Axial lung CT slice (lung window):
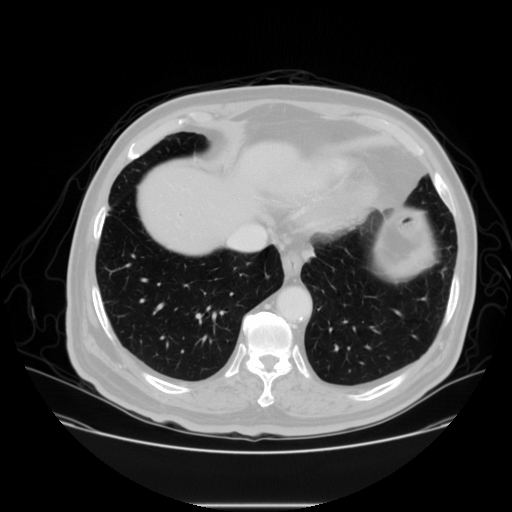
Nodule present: no